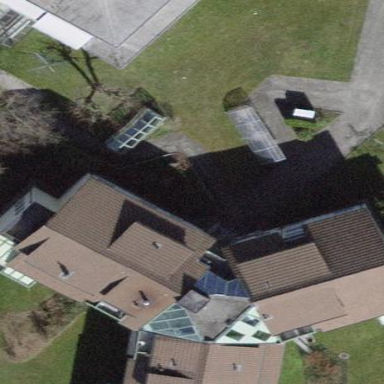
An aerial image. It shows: Building with flat roof. The building has multiple parts.